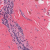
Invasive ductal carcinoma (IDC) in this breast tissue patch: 0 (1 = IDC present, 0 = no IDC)